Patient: sex F, age 77
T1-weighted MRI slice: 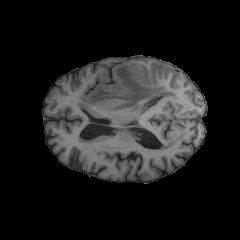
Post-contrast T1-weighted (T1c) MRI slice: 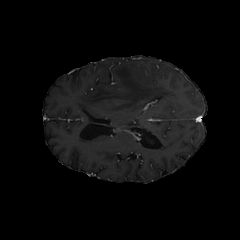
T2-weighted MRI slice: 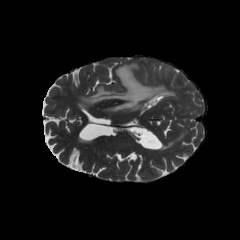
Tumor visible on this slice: yes
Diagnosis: Glioblastoma, IDH-wildtype
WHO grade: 4